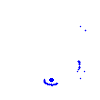
Particle: electron